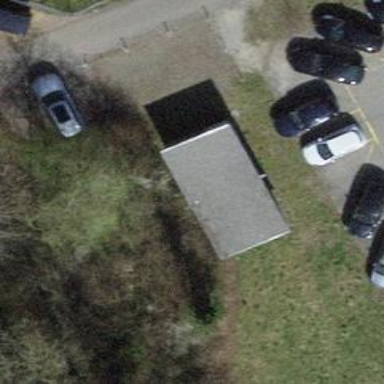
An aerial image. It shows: Service building located at minor distribution power substation.